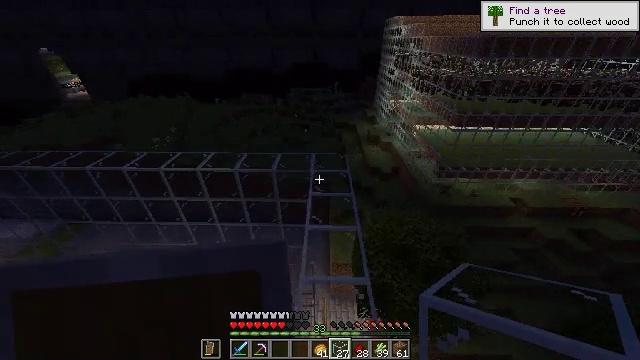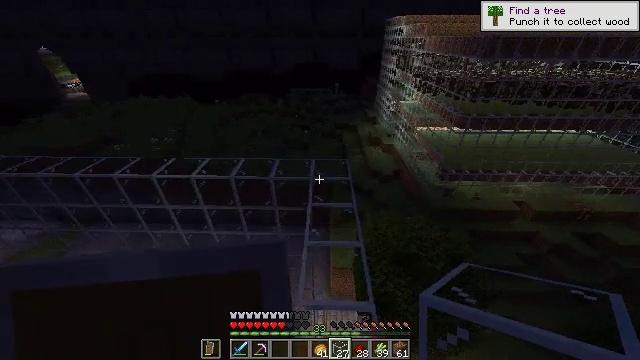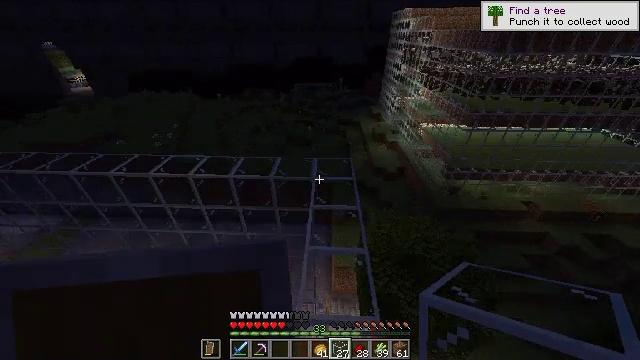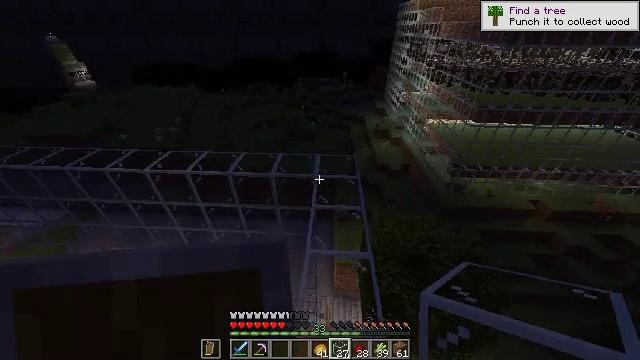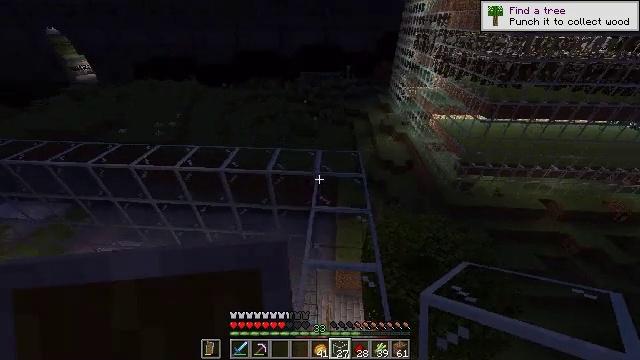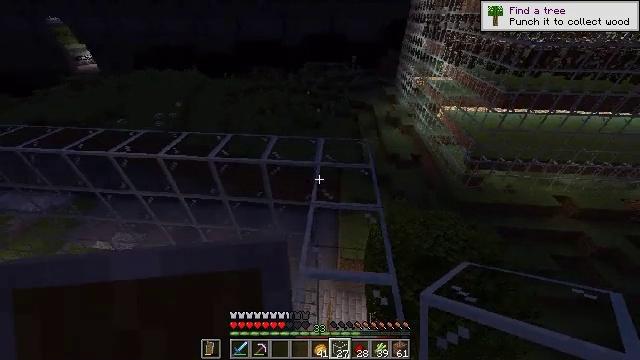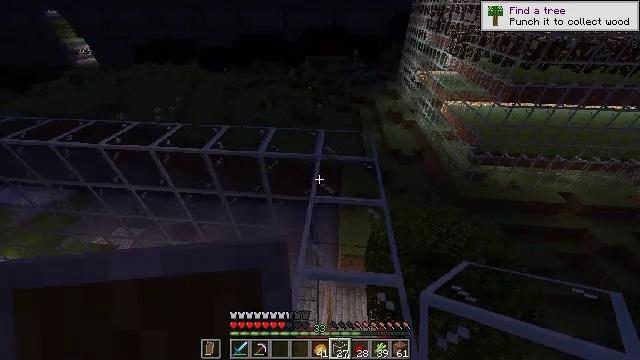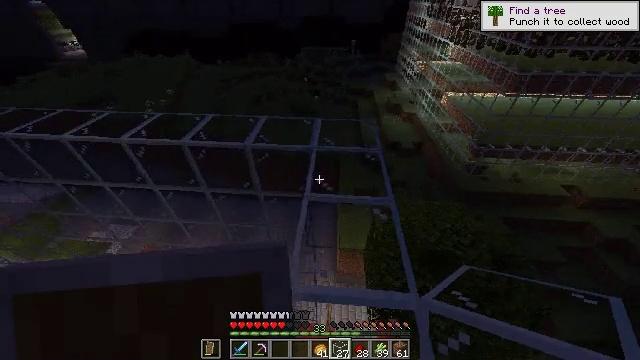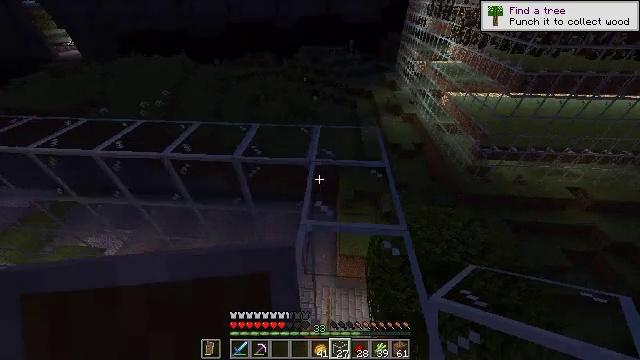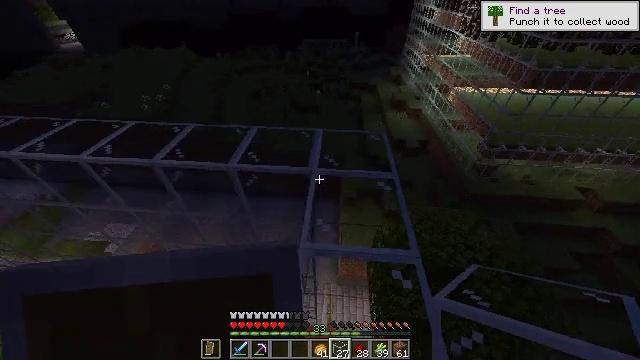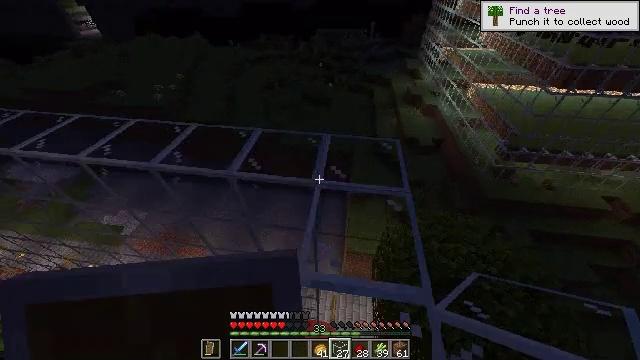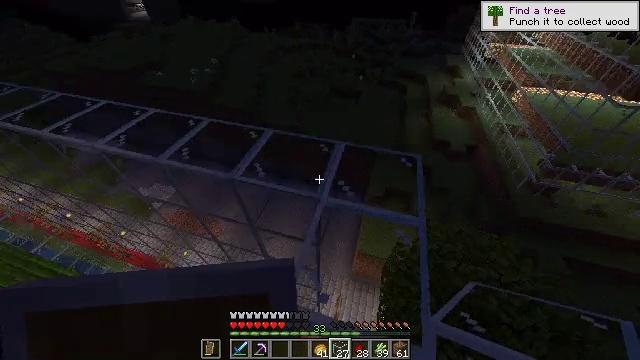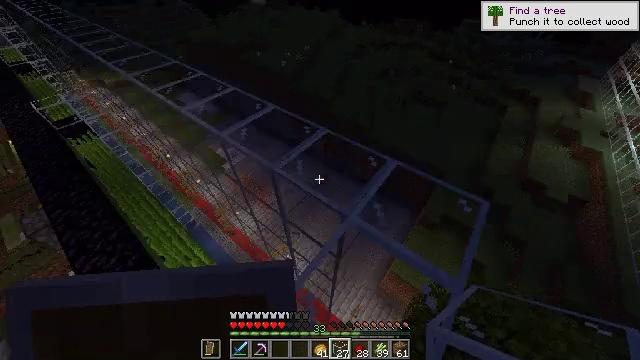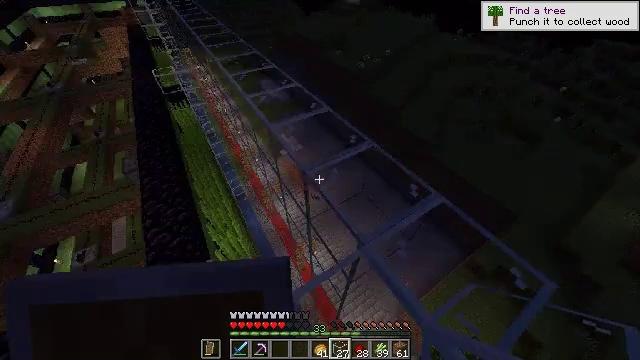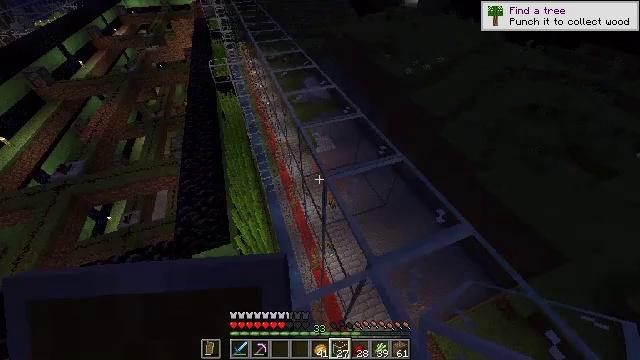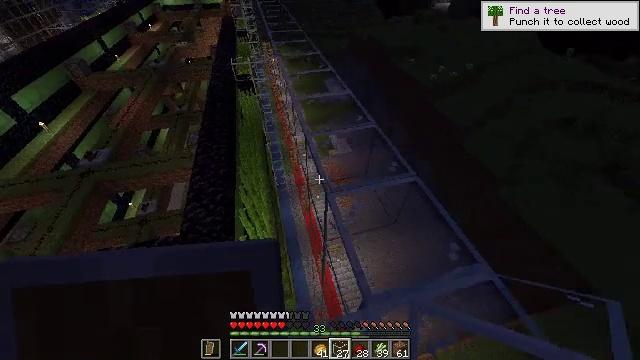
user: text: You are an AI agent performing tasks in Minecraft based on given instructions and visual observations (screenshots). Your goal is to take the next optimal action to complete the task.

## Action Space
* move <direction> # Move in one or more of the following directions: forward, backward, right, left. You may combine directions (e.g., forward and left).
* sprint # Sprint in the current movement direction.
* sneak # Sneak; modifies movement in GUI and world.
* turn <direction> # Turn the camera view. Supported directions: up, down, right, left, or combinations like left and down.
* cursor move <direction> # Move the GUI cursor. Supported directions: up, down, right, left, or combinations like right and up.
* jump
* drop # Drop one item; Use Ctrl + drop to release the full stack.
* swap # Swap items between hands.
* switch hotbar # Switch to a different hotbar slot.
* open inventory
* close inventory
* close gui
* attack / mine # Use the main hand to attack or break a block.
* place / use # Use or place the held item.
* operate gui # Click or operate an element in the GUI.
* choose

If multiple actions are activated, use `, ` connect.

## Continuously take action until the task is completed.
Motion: motion action
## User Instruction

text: Shatter the glass to collect it.
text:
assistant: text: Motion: move forward
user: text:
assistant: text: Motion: move forward, turn down
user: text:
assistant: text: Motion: move forward, turn down
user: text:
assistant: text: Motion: move forward, turn down
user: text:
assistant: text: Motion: move forward, turn left and down
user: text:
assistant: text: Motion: move forward, turn down
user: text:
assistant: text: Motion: move forward, turn down
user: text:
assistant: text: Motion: move forward
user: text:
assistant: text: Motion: move forward, turn down
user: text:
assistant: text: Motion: move forward and move right, turn left and down
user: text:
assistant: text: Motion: move forward and move right, turn left and down
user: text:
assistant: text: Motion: move forward and move right, turn left and down
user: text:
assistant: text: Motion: move forward, turn left
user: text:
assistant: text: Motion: move forward, turn left
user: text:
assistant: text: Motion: move forward, turn left
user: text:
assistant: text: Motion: move forward, turn left
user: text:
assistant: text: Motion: move forward, turn left
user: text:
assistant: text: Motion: move forward, turn left
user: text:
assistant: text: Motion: move forward
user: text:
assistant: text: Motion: move forward
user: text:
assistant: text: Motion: move forward
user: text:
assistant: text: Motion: move forward
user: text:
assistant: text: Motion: move forward and move right
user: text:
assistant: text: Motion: move forward and move right
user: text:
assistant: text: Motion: move forward
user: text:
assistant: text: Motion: move forward
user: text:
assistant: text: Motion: move forward, turn left and down
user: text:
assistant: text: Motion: move forward
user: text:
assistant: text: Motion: move forward
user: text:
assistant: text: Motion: move forward